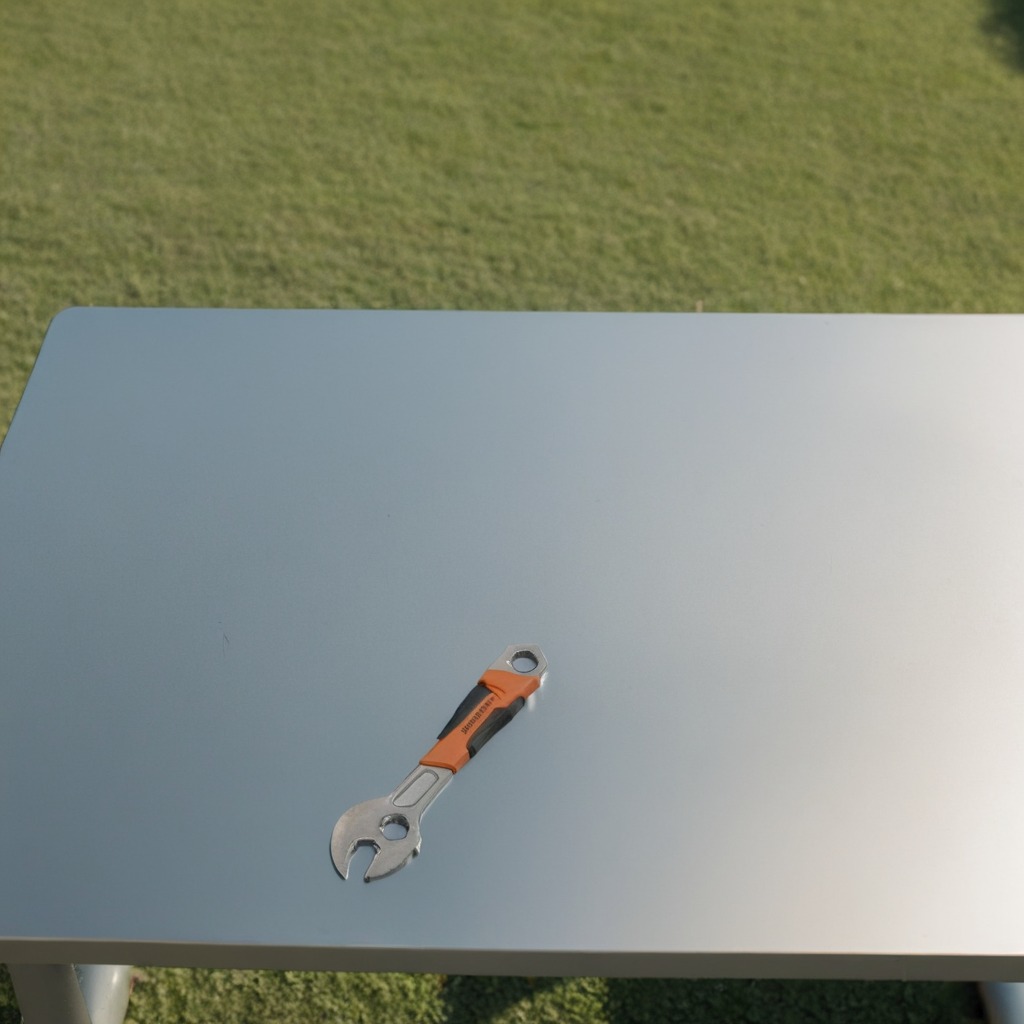
A wrench is lying on the textured surface.